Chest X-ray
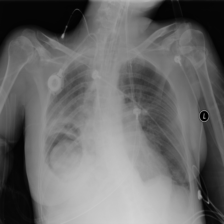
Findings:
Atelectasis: positive
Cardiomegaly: negative
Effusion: negative
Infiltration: positive
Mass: positive
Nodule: negative
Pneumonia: negative
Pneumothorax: negative
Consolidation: negative
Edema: negative
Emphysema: negative
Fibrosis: negative
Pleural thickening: negative
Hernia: negative